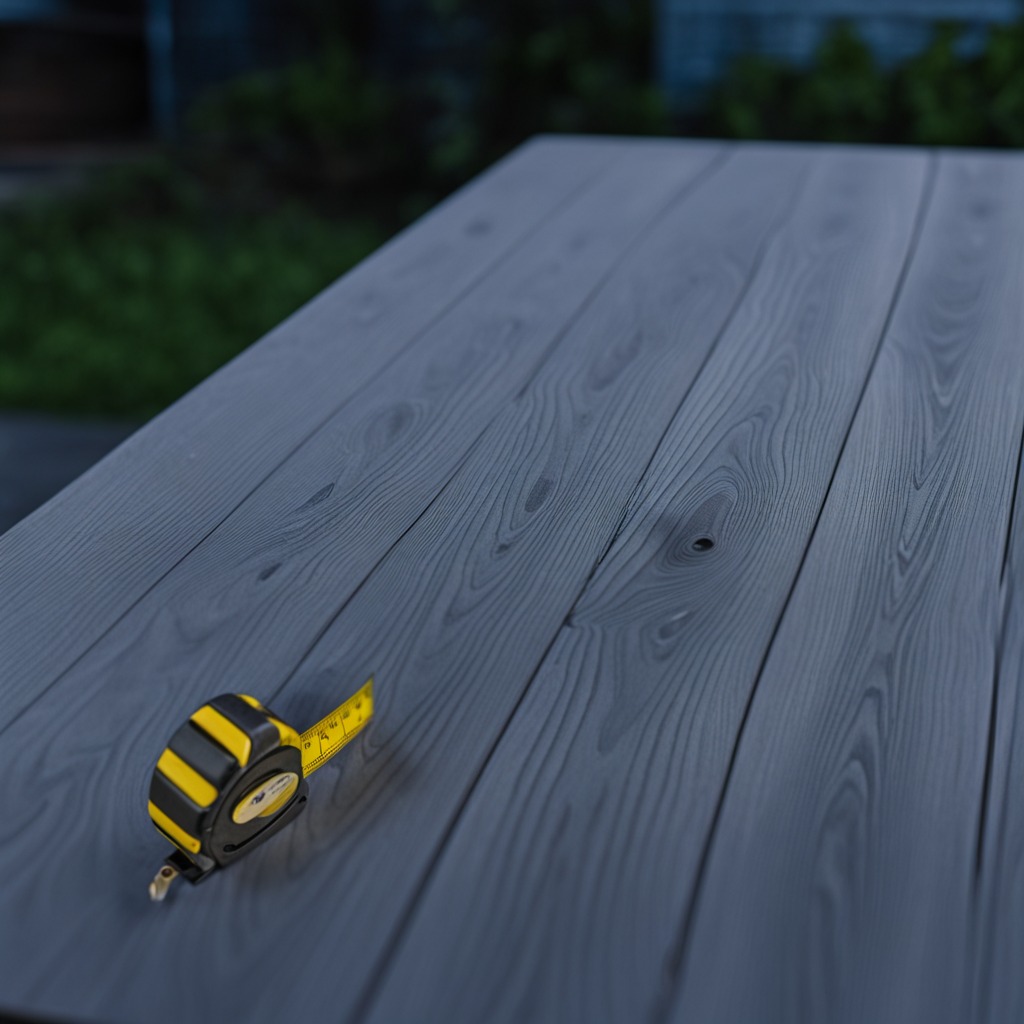
A measuring tape is lying on the old table.